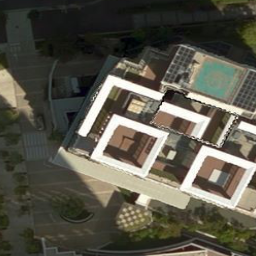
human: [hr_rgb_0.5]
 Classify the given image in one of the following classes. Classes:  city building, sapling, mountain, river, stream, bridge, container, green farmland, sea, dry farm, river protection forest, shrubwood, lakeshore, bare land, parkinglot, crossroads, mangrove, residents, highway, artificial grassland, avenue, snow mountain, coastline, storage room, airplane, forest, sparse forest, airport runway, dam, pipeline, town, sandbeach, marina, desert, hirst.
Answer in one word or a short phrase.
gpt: city building